Question: I have merged the master branch into my feature branch. However, commit did not go well. and it messed up the changes that were suppose to come from master. feature branch is 45 commits ahead and these are the latest 4 ahead commit in it:

now i need to reach to commit a3aec79. and discard all the commits that were done after this particular commit.
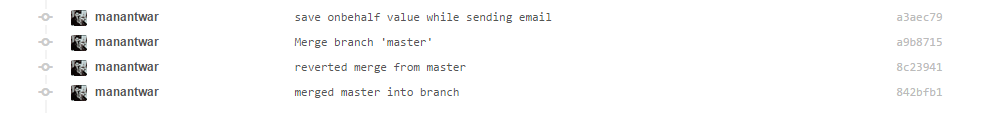
Answer: If you want to undo that merge commit and set your feature branch back to the exact state it was right before master was merged into it, then you can do this:
'''
git checkout feature
git reset --hard HEAD^
'''
This assumes that there was nothing else done in the feature branch since you did the merge.
'HEAD^' Is a shorthand notation in git cli to mean "the previous commit". In your case, the feature branch points to a specific commit. Since we know that commit is a merge commit (merging master into the feature branch), then we know that the first parent of that merge commit will be the previous state of the feature branch. The 'git reset' command will take your current branch, and force it to point to a different commit. So, we put both of those facts to use by running the above commands and viola! your back in business.